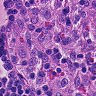
Metastatic tissue present: no